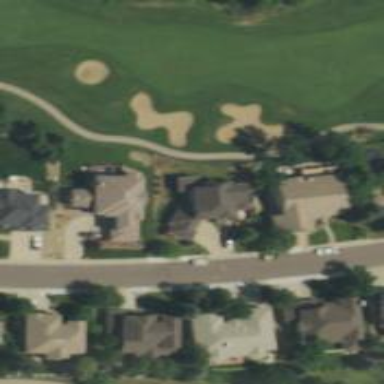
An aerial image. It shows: Service road that serves as golf cart path.